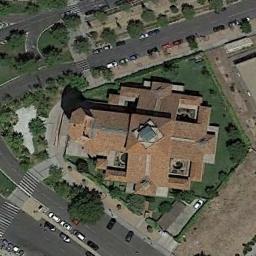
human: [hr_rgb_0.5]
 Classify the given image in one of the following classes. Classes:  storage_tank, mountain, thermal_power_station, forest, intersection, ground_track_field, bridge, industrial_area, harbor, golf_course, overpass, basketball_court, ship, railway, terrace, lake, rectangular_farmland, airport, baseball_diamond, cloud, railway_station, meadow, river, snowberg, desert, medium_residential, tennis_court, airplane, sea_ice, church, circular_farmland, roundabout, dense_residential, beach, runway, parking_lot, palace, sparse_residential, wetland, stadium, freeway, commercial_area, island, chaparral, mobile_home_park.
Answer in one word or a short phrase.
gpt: church